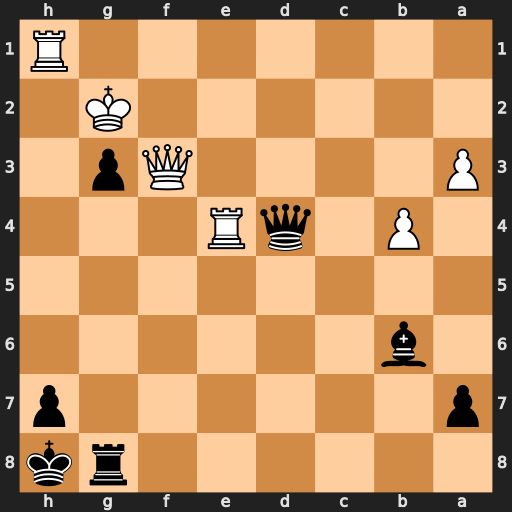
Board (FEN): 6rk/p6p/1b6/8/1P1qR3/P4Qp1/6K1/7R
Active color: b
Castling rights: -
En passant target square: -
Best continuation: Qf2+ Qxf2 gxf2+ Kf3 Rg1